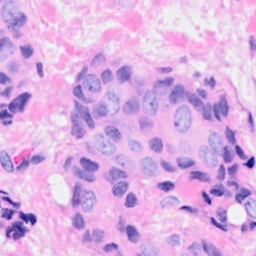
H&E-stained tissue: Breast